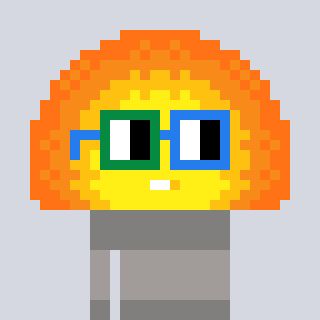
a pixel art character with square green and blue glasses, a sunset-shaped head and a bluegrey-colored body on a cool background